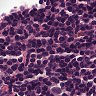
Metastatic tissue present: no